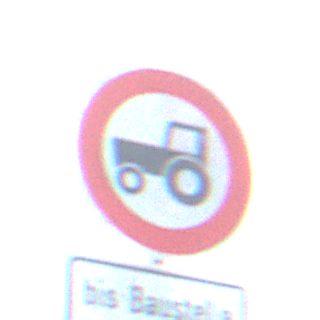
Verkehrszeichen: VerbotKraftfahrzeugeZuegeNichtSchneller25
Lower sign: SonstigeFahrzeugePersonengruppenFrei2
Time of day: SunriseSunset
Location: Outdoor (Nature)
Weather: PartlyCloudy
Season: NotSpecified
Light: Natural